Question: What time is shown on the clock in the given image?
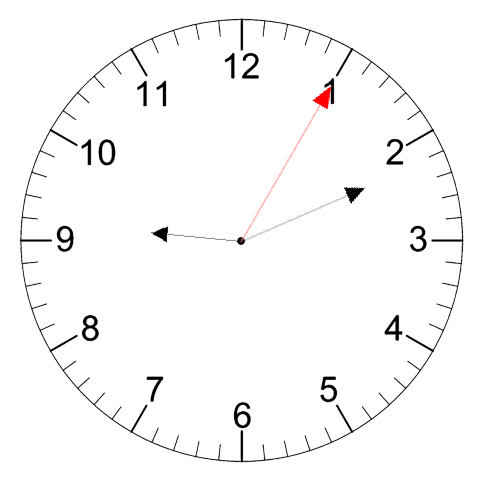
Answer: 09:11:05